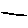
Label: line